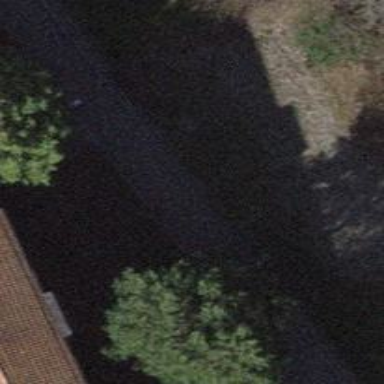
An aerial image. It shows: Footway along the road.